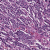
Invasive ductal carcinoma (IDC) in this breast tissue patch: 1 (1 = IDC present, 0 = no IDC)